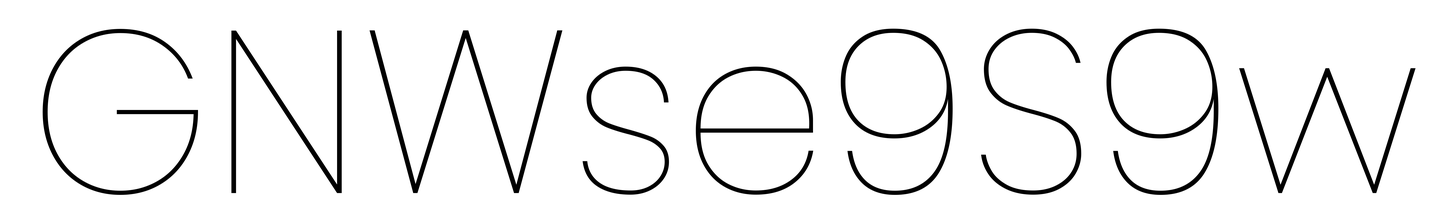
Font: Poppins-Thin